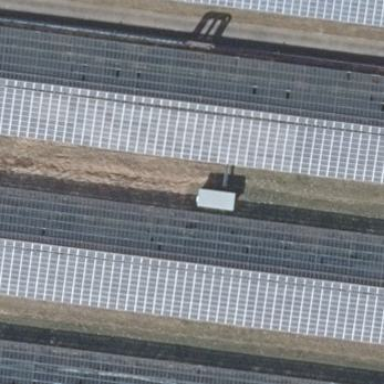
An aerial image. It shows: Greenhouse.